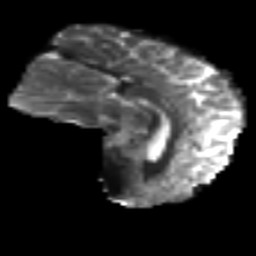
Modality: T2w
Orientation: sagittal
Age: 43
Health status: ill
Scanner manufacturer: philips
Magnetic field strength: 3 T
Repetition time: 9 s
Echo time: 0.127 s